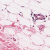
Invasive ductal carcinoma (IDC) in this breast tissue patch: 0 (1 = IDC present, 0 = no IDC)